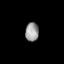
Tissue: lung
Cell type: Others
Senescence score: 0.2399
Nuclear area (px): 245
Mean DAPI intensity: 154.992